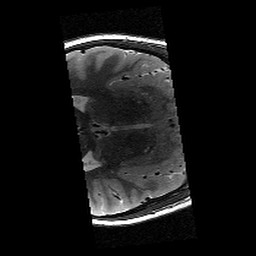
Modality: T2w
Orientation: axial
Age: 11
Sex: male
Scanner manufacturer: siemens
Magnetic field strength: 3 T
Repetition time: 9.23 s
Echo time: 0.067 s